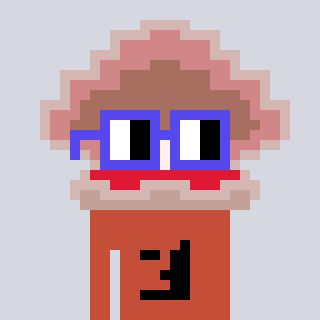
a pixel art character with square blue glasses, a oyster-shaped head and a rust-colored body on a cool background